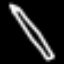
Label: pencil